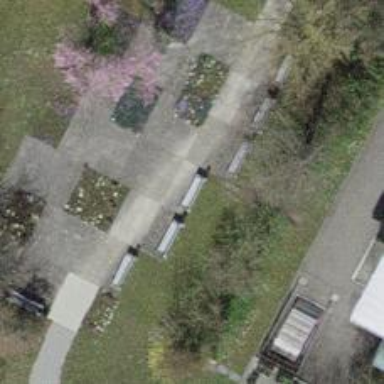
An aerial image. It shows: Bench.